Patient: sex M, age 58
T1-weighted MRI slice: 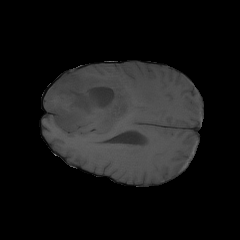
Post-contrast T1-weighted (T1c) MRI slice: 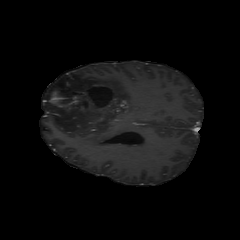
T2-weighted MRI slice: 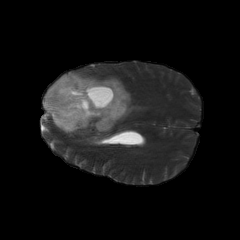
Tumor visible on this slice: yes
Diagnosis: Astrocytoma, IDH-mutant
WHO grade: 4